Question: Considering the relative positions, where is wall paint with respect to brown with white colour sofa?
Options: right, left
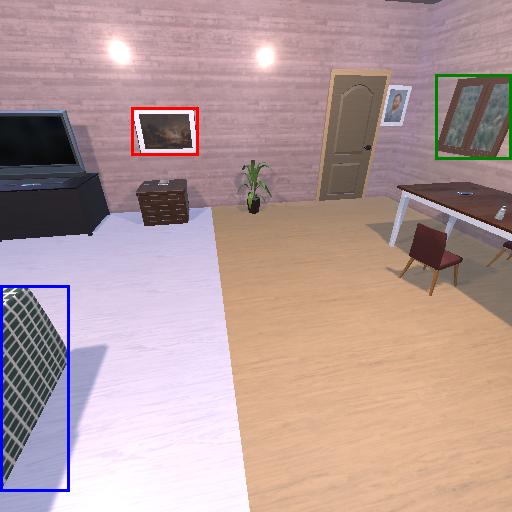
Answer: right